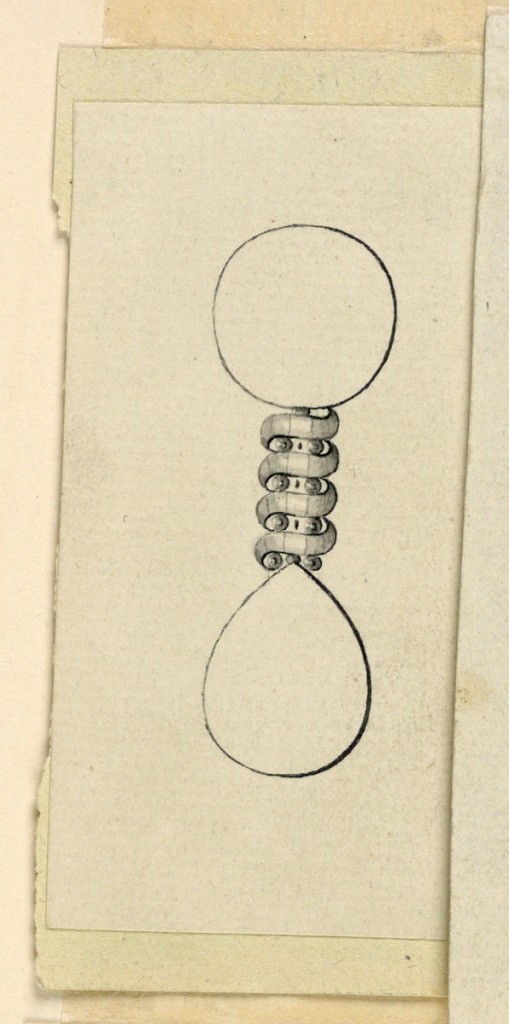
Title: Jewelry Design, Connection Between the Disk and the Drop of an Earring
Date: late 18th century
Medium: Pen and ink, brush and gray watercolor on light green paper
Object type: Drawing
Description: Jewelry design showing the connection between the disk and the drop of an earring. A spiral of a ribbon with two small disks in the intervals. The disk and the drop are outlined.